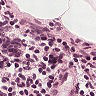
Metastatic tissue present: no